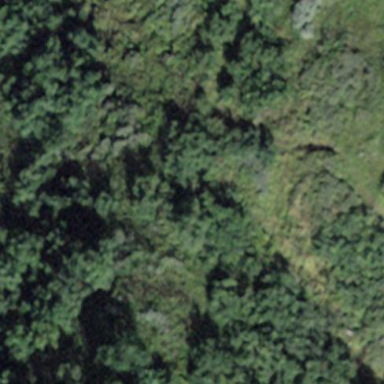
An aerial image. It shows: Natural area of fell.